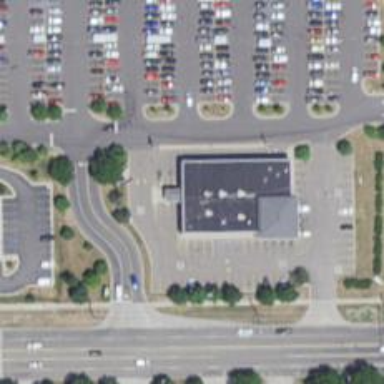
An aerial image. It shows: Pharmacy providing healthcare services.